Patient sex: M
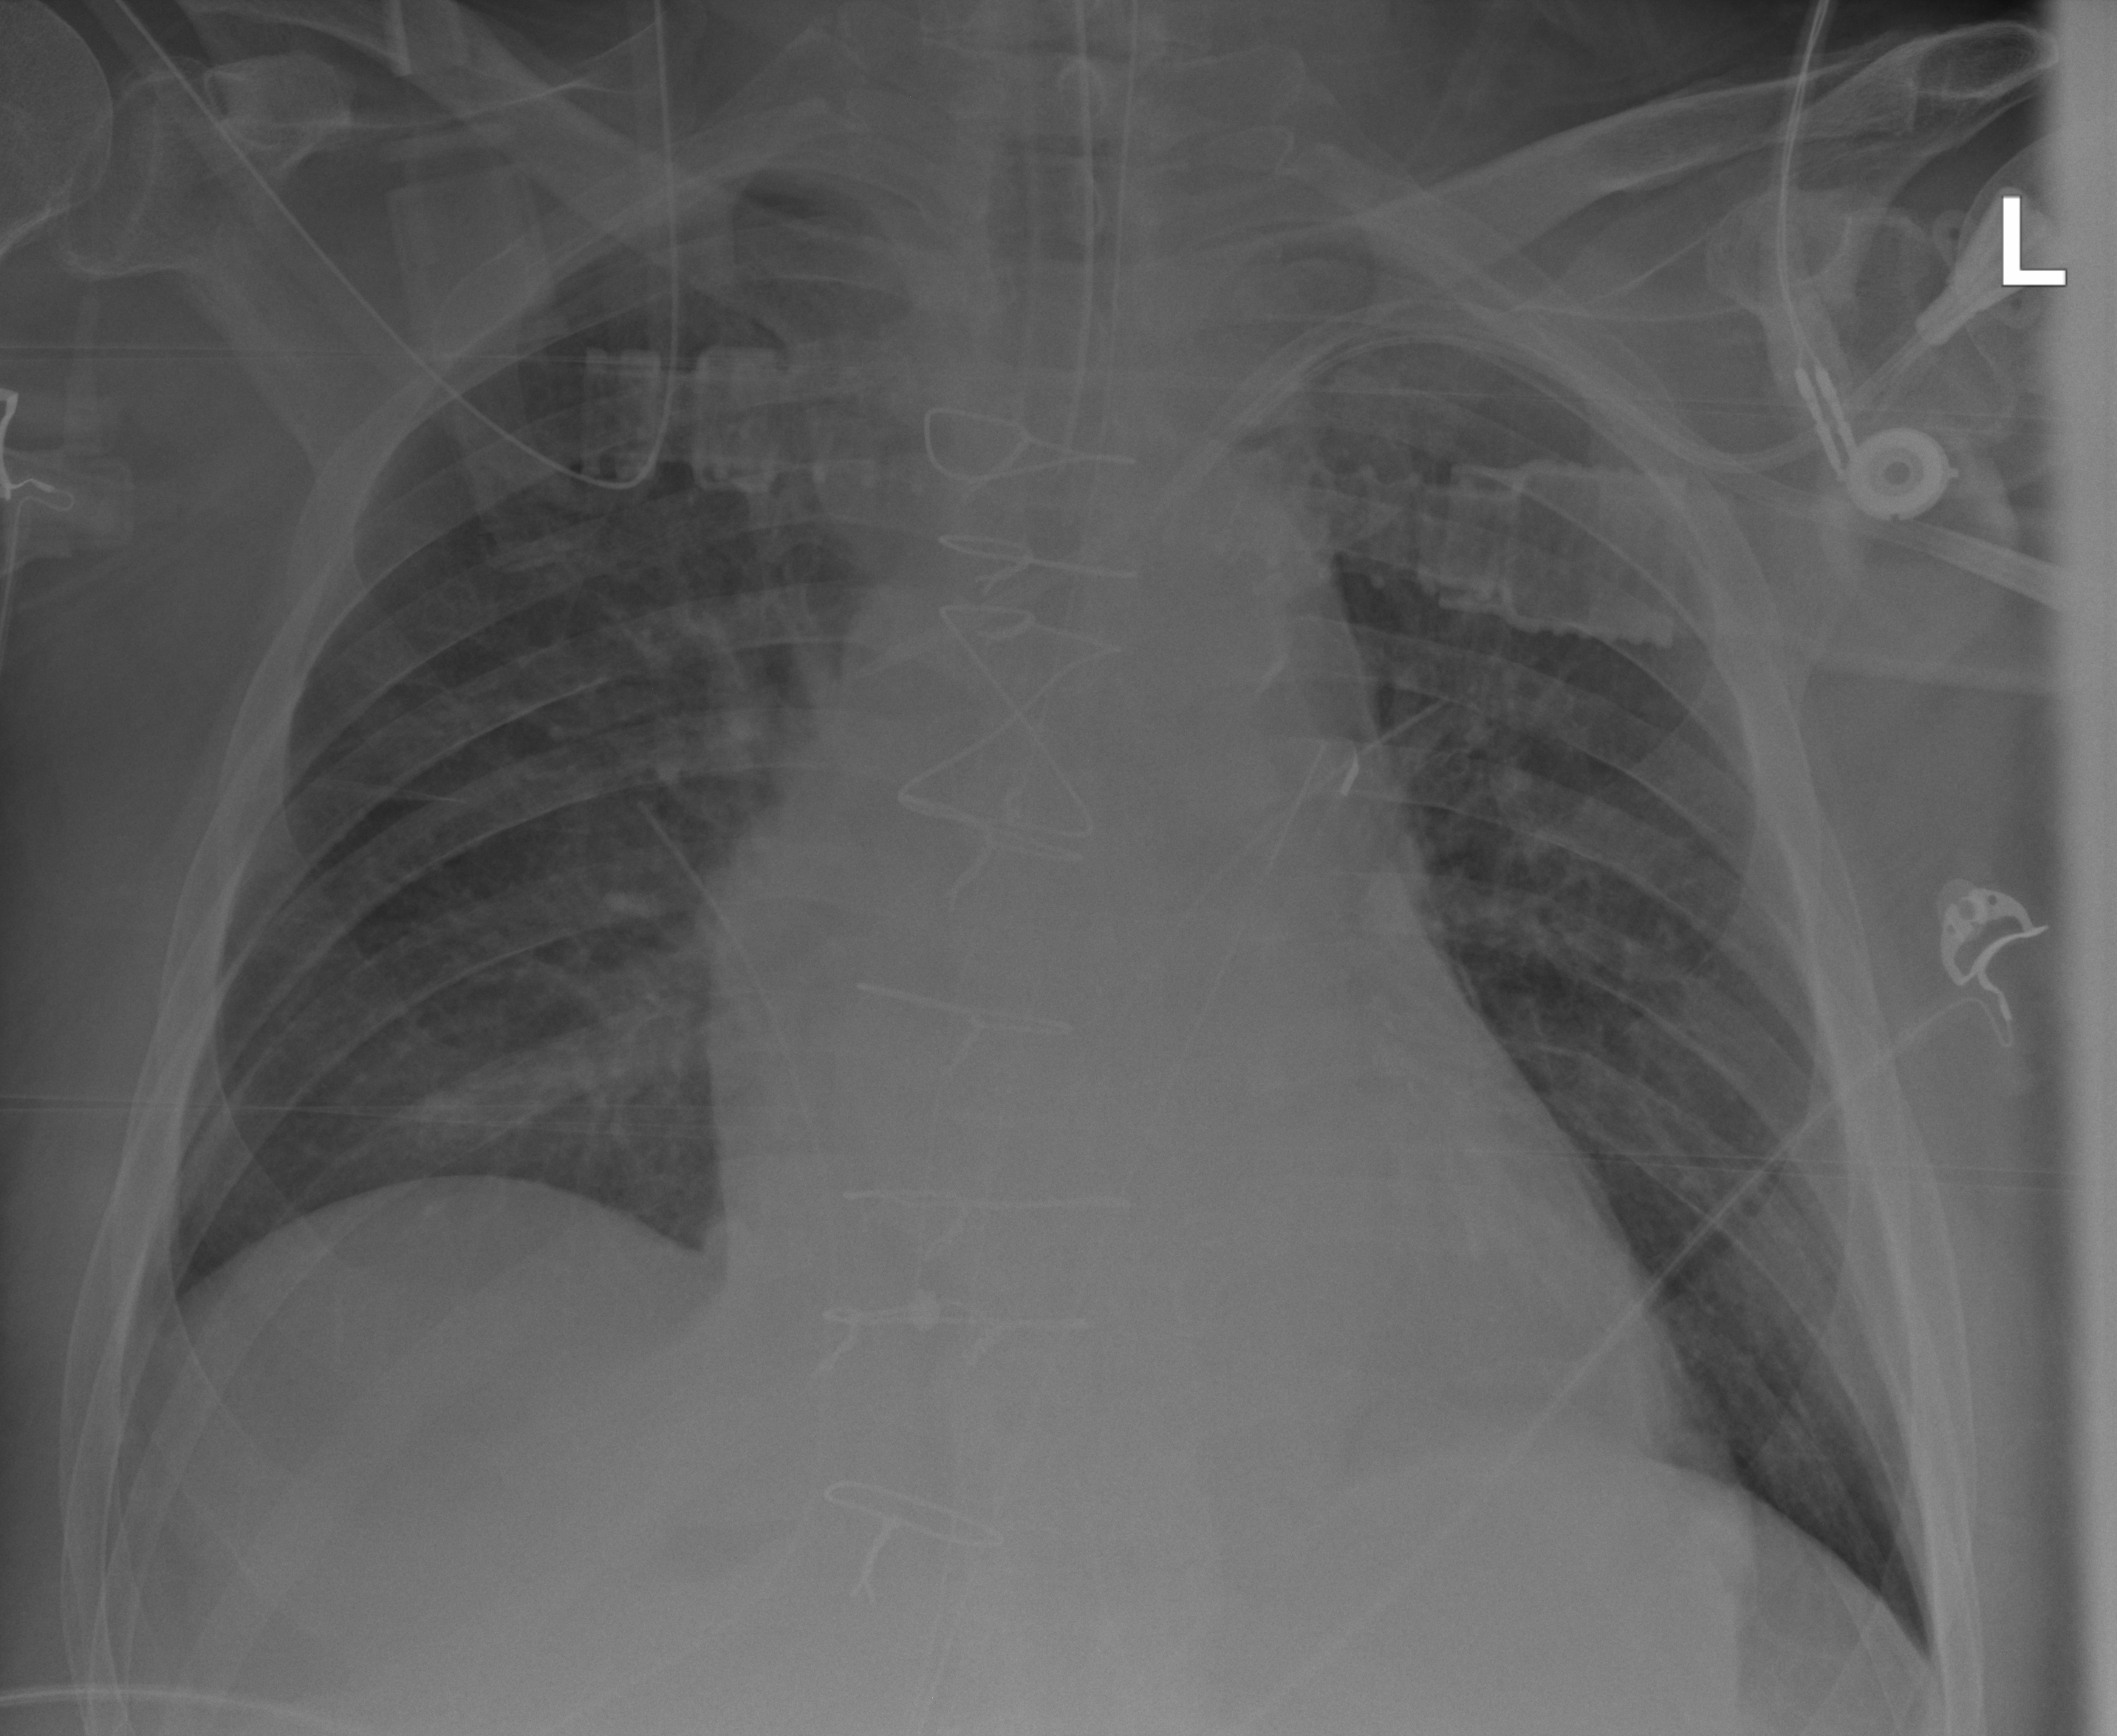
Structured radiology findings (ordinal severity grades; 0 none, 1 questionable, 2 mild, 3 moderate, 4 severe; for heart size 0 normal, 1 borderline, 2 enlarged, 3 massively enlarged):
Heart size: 2
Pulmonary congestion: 0
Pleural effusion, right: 0
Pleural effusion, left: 0
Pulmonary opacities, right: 0
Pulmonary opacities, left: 0
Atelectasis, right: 0
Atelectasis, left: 2